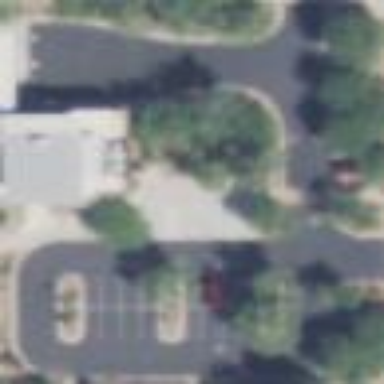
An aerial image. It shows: Parking area with surface.